The image folds the raw vibration samples of a bearing signal into a 2-D grayscale square (signal-to-image encoding). What is the most likely bearing condition (normal, inner_race, outer_race, ball)?
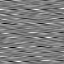
Answer: inner_race